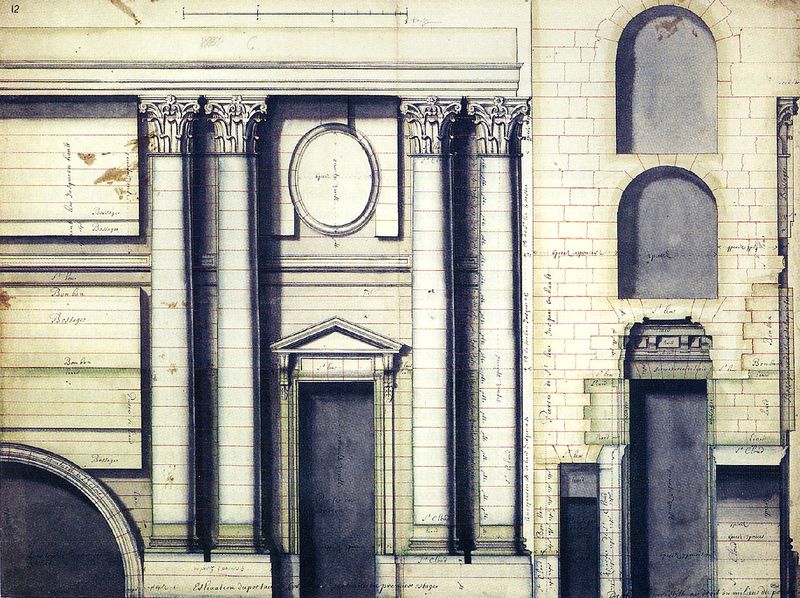
Titel: Ausführungsplan: Aufriss und Schnitt des Mittelrisalits der Ostfassade (Obergeschoss) des Louvre
Künstler: Claude Perrault
Institution: Paris, Musée du Louvre
Schlagwörter: dunkel, gelb, ausschnitt, fenster, skizze, säule, säulen, tür, zeichnung, gebäude, haus, wand, architektur, barock, steine, oval, schrift, bogen, giebel, mauer, linien, rundbogen, tor, eingang, fugen, außen, mauerwerk, beschriftung, entwurf, architrav, kapitelle, kapitell, portal, karte, rundbögen, postkarte, korinthisch, bezeichnung, riss, aufriss, maßstab, kolossalordnung, säulenordnung, fasade, korinthia, schtift, beshriftung